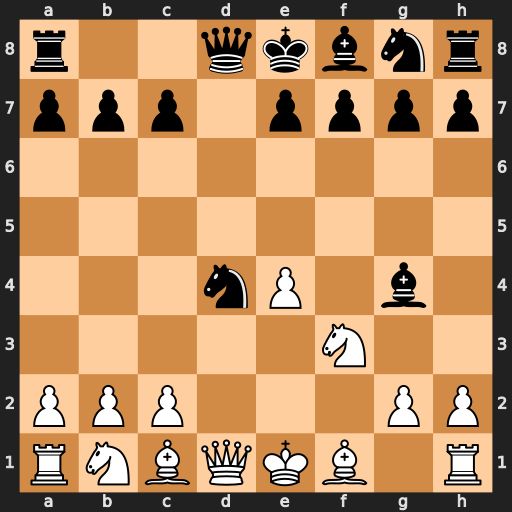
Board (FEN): r2qkbnr/ppp1pppp/8/8/3nP1b1/5N2/PPP3PP/RNBQKB1R
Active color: w
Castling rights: KQkq
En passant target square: -
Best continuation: Qxd4 Qxd4 Nxd4